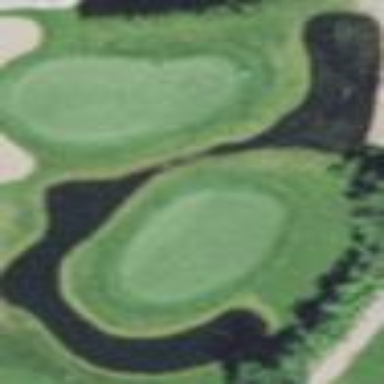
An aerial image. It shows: Pond serving as water hazard on golf course.